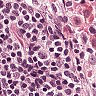
Metastatic tissue present: no